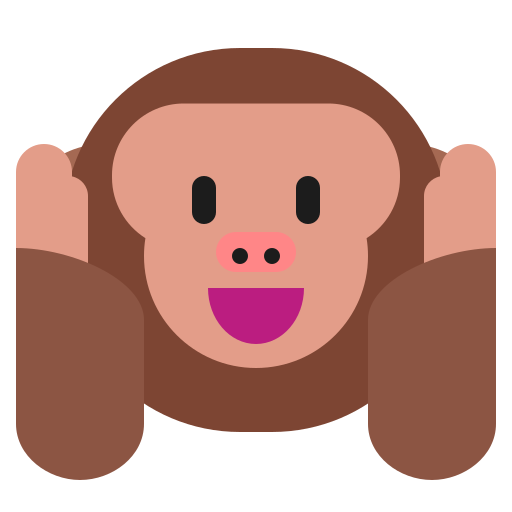
hear no evil monkey flat